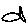
Label: fish